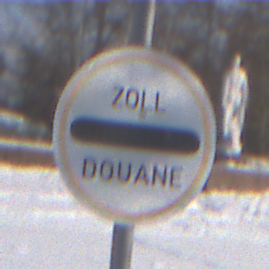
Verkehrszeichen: Zollstelle
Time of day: MorningAfternoon
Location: Outdoor (Nature)
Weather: PartlyCloudy
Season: Winter
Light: Natural